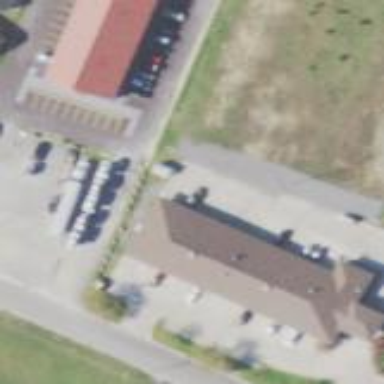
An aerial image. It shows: Hotel building.